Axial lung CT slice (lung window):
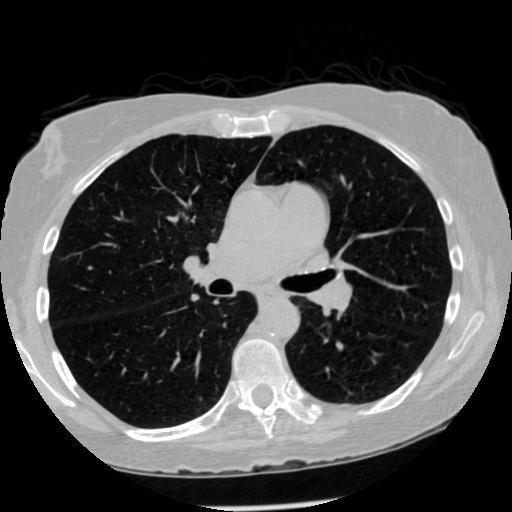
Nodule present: no